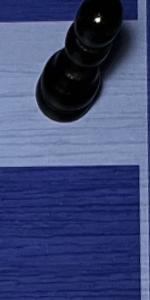
Label: Empty